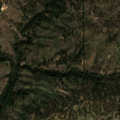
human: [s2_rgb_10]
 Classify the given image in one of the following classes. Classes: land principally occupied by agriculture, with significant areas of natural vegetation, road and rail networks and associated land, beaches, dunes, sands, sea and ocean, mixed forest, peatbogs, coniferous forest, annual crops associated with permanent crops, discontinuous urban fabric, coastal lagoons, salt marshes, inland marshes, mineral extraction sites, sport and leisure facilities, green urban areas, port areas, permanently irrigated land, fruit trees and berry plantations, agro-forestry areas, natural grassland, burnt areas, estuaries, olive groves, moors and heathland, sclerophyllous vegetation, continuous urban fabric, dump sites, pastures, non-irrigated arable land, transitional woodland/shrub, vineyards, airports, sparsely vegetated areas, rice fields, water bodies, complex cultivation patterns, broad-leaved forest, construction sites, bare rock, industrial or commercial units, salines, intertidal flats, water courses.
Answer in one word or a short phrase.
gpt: pastures, agro-forestry areas, broad-leaved forest, mixed forest, transitional woodland/shrub